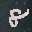
Label: 8